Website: home-depot
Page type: customer-info-address
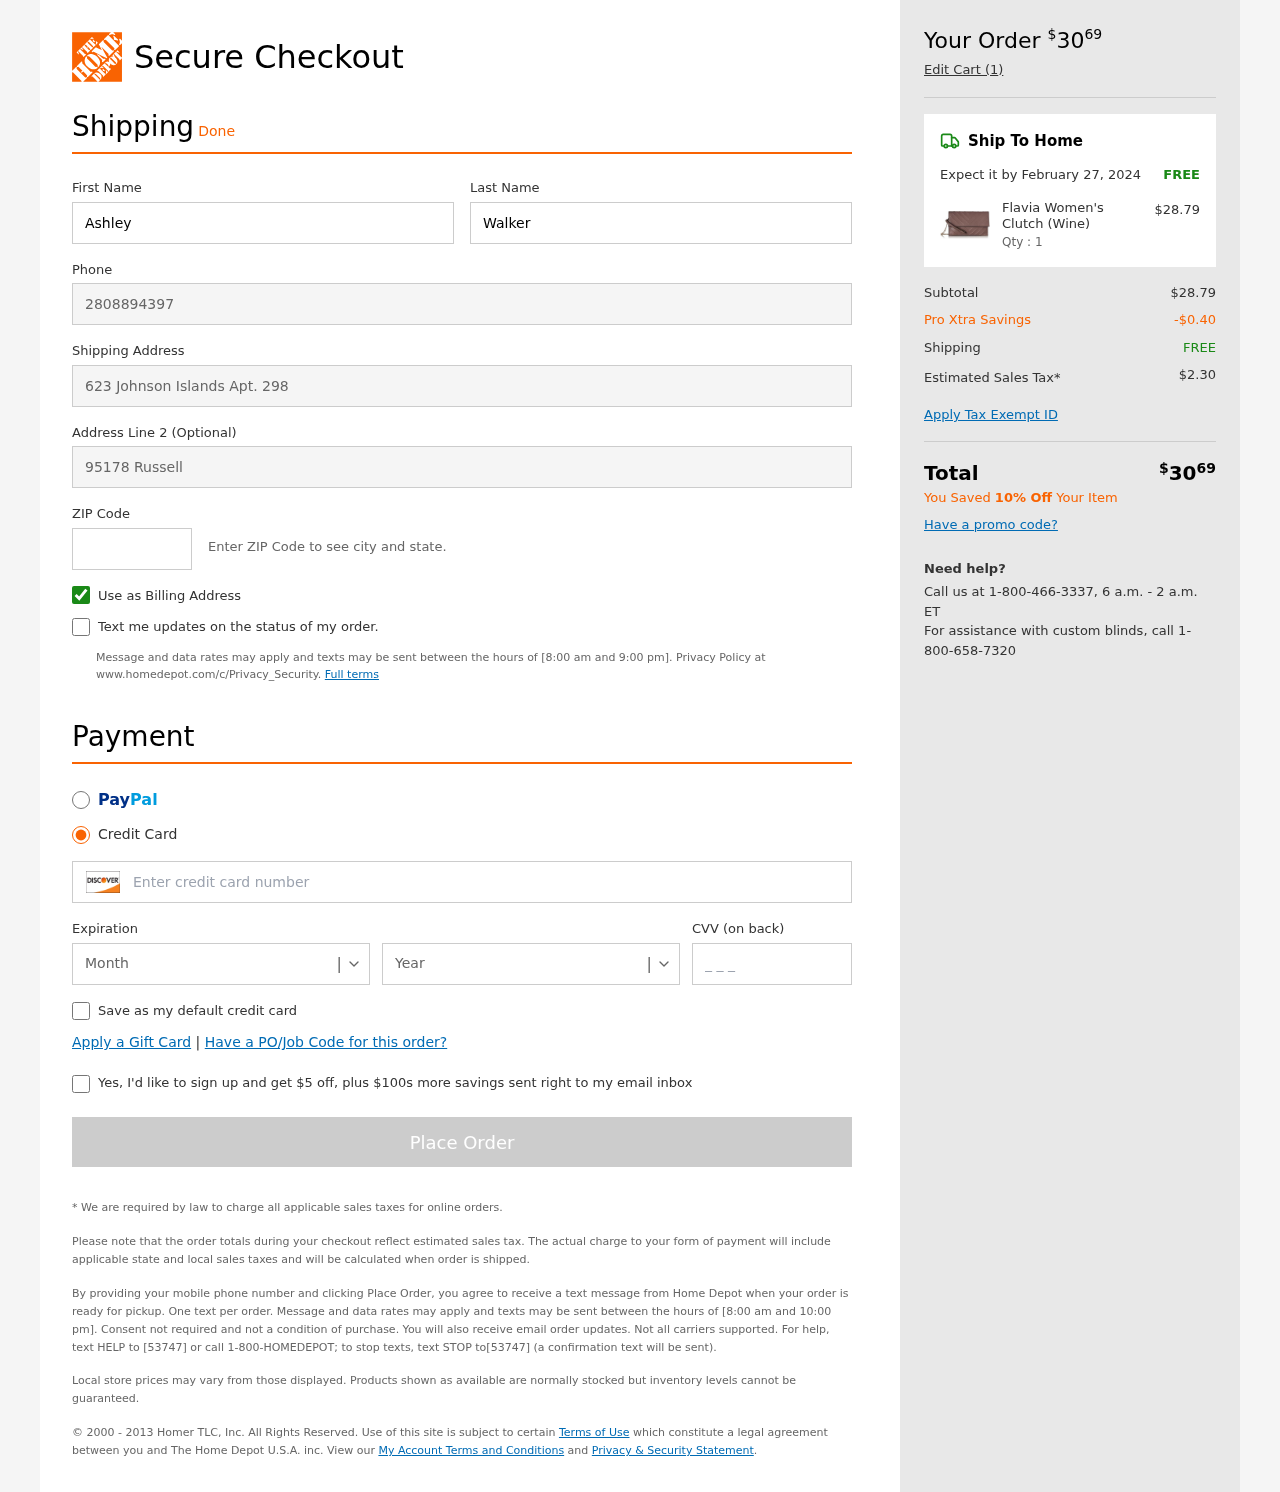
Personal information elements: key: PII_CARD_CVV
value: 599
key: PII_CARD_EXPIRY_MONTH
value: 07
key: PII_CARD_EXPIRY_YEAR
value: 28
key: PII_CARD_NUMBER
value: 6549 8473 1540 2460
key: PII_FIRSTNAME
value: Ashley
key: PII_LASTNAME
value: Walker
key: PII_PHONE
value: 2808894397
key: PII_POSTCODE
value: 17475
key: PII_STREET
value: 623 Johnson Islands Apt. 298
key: PII_STREET2
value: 95178 Russell Drive
Product elements: key: PRODUCT1_NAME
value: Flavia Women's Clutch (Wine)
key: PRODUCT1_PRICE
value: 28.79
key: PRODUCT1_QUANTITY
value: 1
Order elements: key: ORDER_TOTAL
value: $3069
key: ORDER_NUM_ITEMS
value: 1
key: ORDER_DELIVERY_DATE
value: February 27, 2024
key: ORDER_SHIPPING_COST
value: FREE
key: ORDER_SUBTOTAL
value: $28.79
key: ORDER_DISCOUNT
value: -$0.40
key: ORDER_SHIPPING_COST2
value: FREE
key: ORDER_TAX
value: $2.30
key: ORDER_TOTAL2
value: $3069
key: ORDER_SAVINGS_MESSAGE
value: You Saved 10% Off Your Item